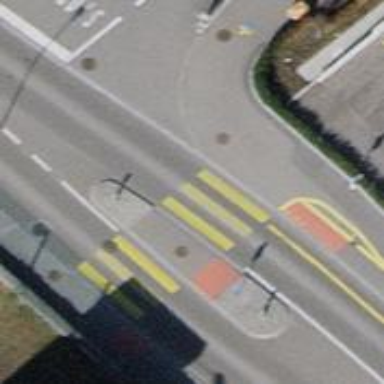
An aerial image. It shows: Asphalt cycleway with crossing. It includes sidewalk alongside.